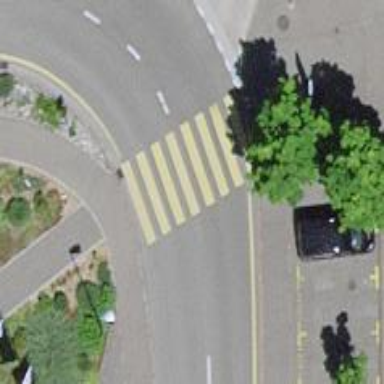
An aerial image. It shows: Uncontrolled zebra crossing with notable zebra markings.